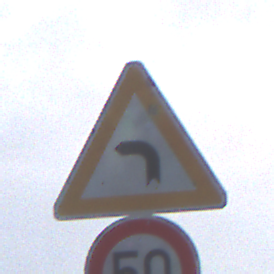
Verkehrszeichen: KurveLinks
Zusatzzeichen unten: Geschwindigkeit50
Umgebung: Outdoor, Nature
Tageszeit: SunriseSunset
Wetter: Overcast
Licht: Natural
Jahreszeit: NotSpecified
Kontrast: LowContrast